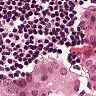
Metastatic tissue present: yes